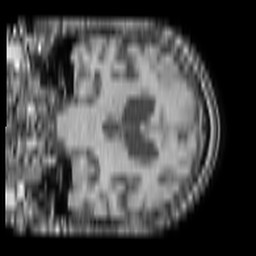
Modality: T1w
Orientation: coronal
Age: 82
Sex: female
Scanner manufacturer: philips
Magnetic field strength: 1.5 T
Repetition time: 0.1773 s
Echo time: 0.001816 s